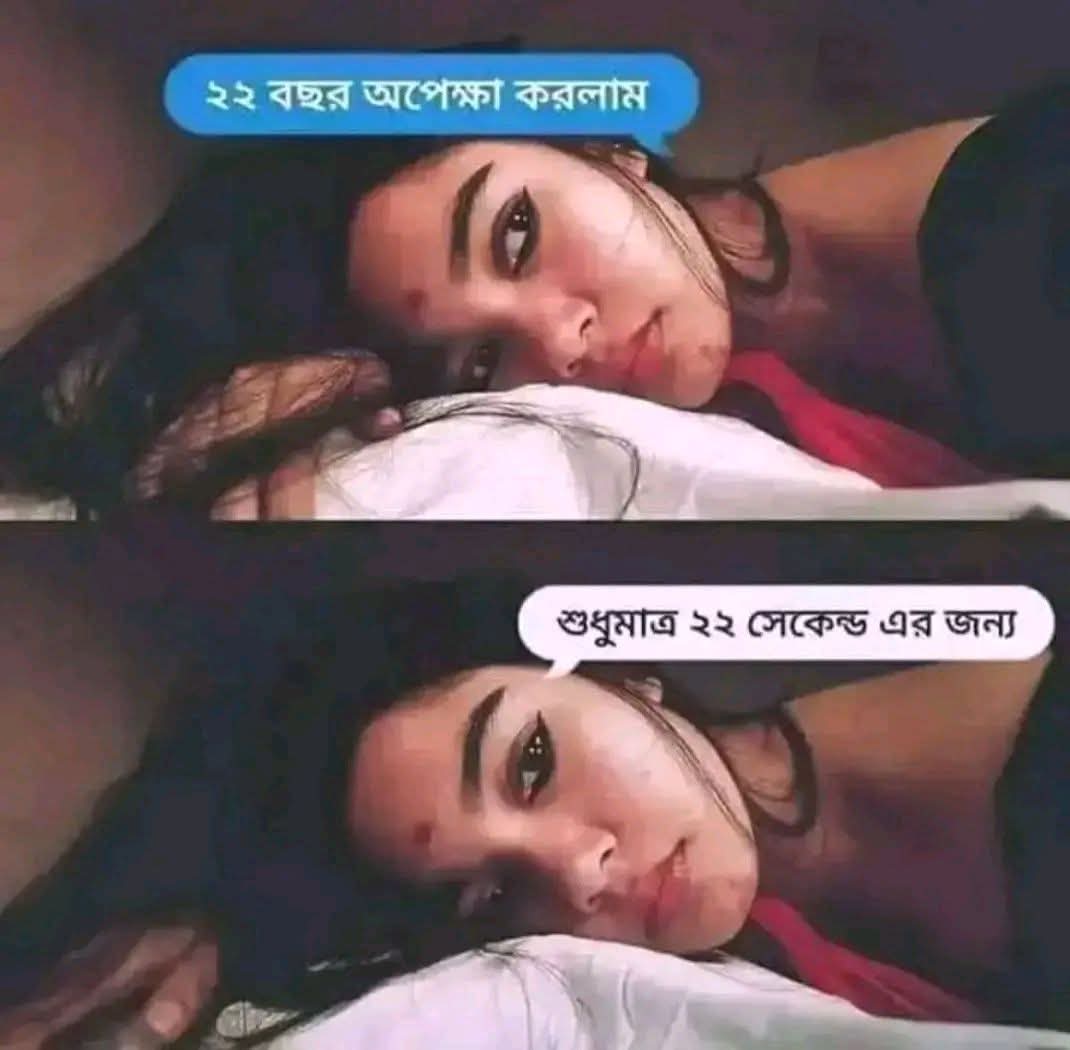
Text: ২২ বছর অপেক্ষা করলাম
শুধুমাত্র ২২ সেকেন্ড এর জন্য
Label: Non Hate